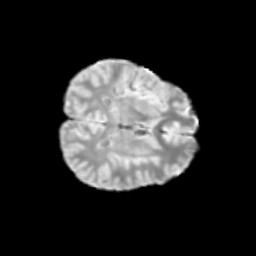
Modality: T2w
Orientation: axial
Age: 13
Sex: male
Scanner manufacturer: siemens
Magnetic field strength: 3 T
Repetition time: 3.8 s
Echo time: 0.07 s